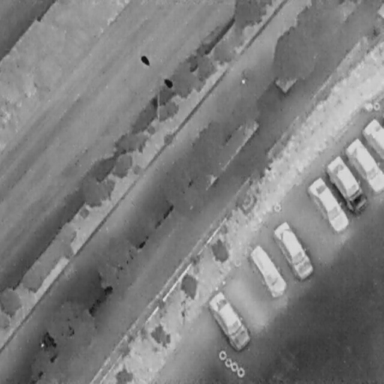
There are seven Cars in the infrared image.